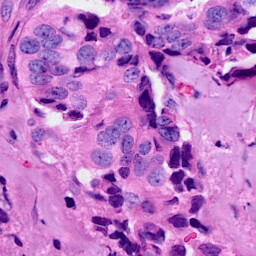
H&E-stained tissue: Breast